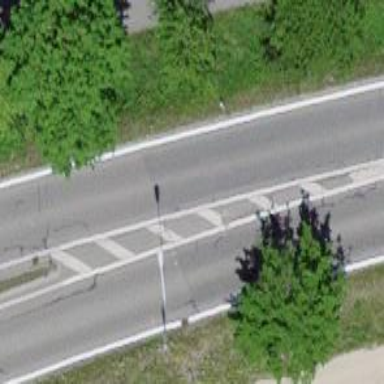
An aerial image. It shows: Secondary road with asphalt surface.